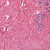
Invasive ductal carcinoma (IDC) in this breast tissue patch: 0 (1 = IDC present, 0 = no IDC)